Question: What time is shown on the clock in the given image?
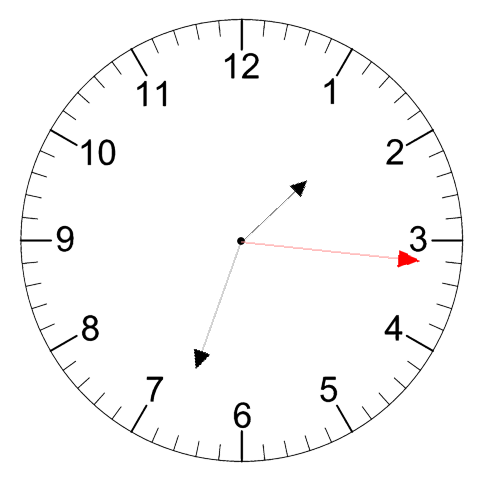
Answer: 01:33:16